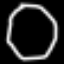
Label: octagon